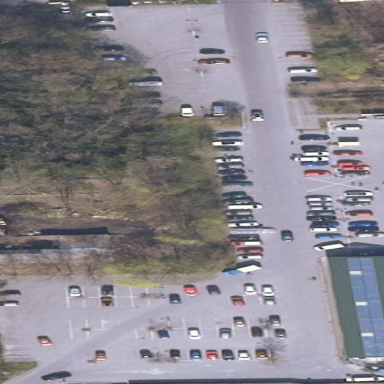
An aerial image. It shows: Parking area with surface.